Question: I'm trying to create a chart of all of our tickets from our helpdesk software based on the month/year that they came in. I have ran the query against the database and am getting exactly what I'm looking for.
I've found PHPGraphlib to generate charts based on an array entered. However I'm getting constant errors that the Graph is either too small or too many datapoints.
Error:

I know it's generating the array correctly because I am able to view the contents via:
'''
print_r($data);
'''
Output of print_r($data);
'''
Array ( [March 2012] => 10 [April 2012] => 18 [May 2012] => 20 [June 2012] => 19 [July 2012] => 10 [August 2012] => 22 [September 2012] => 18 [October 2012] => 17 [November 2012] => 15 [December 2012] => 12 [January 2013] => 24 [February 2013] => 18 [March 2013] => 33 [April 2013] => 13 [May 2013] => 20 [June 2013] => 20 [July 2013] => 21 [August 2013] => 13 [September 2013] => 15 [October 2013] => 14 [November 2013] => 14 [December 2013] => 3 [January 2014] => 13 [February 2014] => 15 [March 2014] => 23 [April 2014] => 20 [May 2014] => 33 [June 2014] => 19 )
'''
.
'''
<?php
include("../phpgraphlib.php");
$graph = new PHPGraphLib(1000,1000);
include 'db.inc';
$sql="SELECT FROM_UNIXTIME(swtickets.dateline,'%M %Y') AS Month, Count(DISTINCT(ticketmaskid)) AS Count FROM swtickets GROUP BY FROM_UNIXTIME(swtickets.dateline,'%M %Y') ORDER BY FROM_UNIXTIME(swtickets.dateline,'%Y'), FROM_UNIXTIME(swtickets.dateline,'%m') ASC";
$result=mysql_query($sql);
$data = array();
$num=mysql_numrows($result);
$i=0;
while ($i < $num){
$mon=mysql_result($result,$i,"Month");
$co=mysql_result($result,$i,"Count");
$data[$mon]=$co;
$i++;
}
mysql_close();
$graph->addData($data);
$graph->setBarColor('255,255,204');
$graph->setTitle('Money Made at XYZ Corp');
$graph->setTextColor('gray');
$graph->createGraph();
?>
'''
I've also tried limiting my Query to just include 1 datapoint and it still generates the same error.
If I create the Array manually it doesn't generate the error and generates the graph as expected.
'''
<?php
include("../phpgraphlib.php");
$graph = new PHPGraphLib(5000,5000);
$data = array(
"March 2012" => "10",
"April 2012" => "18",
"May 2012" => "20",
"June 2012" => "19",
"July 2012" => "10",
"August 2012" => "22",
"September 2012" => "18",
"October 2012" => "17",
"November 2012" => "15",
"December 2012" => "12",
"January 2013" => "24",
"February 2013" => "18",
"March 2013" => "33",
"April 2013" => "13",
"May 2013" => "20",
"June 2013" => "20",
"July 2013" => "21",
"August 2013" => "13",
"September 2013" => "15",
"October 2013" => "14",
"November 2013" => "14",
"December 2013" => "3",
"January 2014" => "13",
"February 2014" => "15",
"March 2014" => "23",
"April 2014" => "20",
"May 2014" => "33",
"June 2014" => "19",
);
$graph->addData($data);
$graph->setBarColor('255,255,204');
$graph->setTitle('Money Made at XYZ Corp');
$graph->setTextColor('gray');
$graph->createGraph();
?>
'''
Output Page: I've tried it on a standard PHP page and an HTML page however receive the same result.
'''
<!DOCTYPE html>
<html>
<head>
<title></title>
</head>
<body>
<img src="graphs/alltickets.php" />
</body>
</html>
'''
Any ideas? Also would you recommend any other free graphing libraries for PHP?
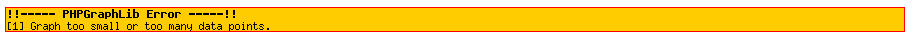
Answer: Thanks to Mr. Llama and VikingBlooded I found my problem. Looking through the logs I found where it couldn't reference my db.inc file. When I was testing the array before I had it on a file in a different directory. In the graphs/alltickets.php it was referencing a file in the directory above it without the ../
So all I had to change was
'''
include '../db.inc';
'''
Such a stupid mistake. Thanks everyone.